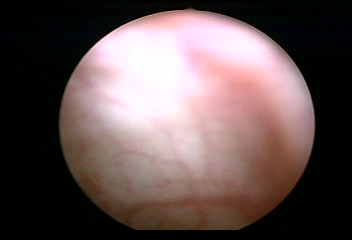
Modality: WLC
Class: Normal mucosa
Bladder cancer association: No